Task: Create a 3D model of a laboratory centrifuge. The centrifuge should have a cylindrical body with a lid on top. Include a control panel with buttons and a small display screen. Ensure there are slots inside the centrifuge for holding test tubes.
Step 211:
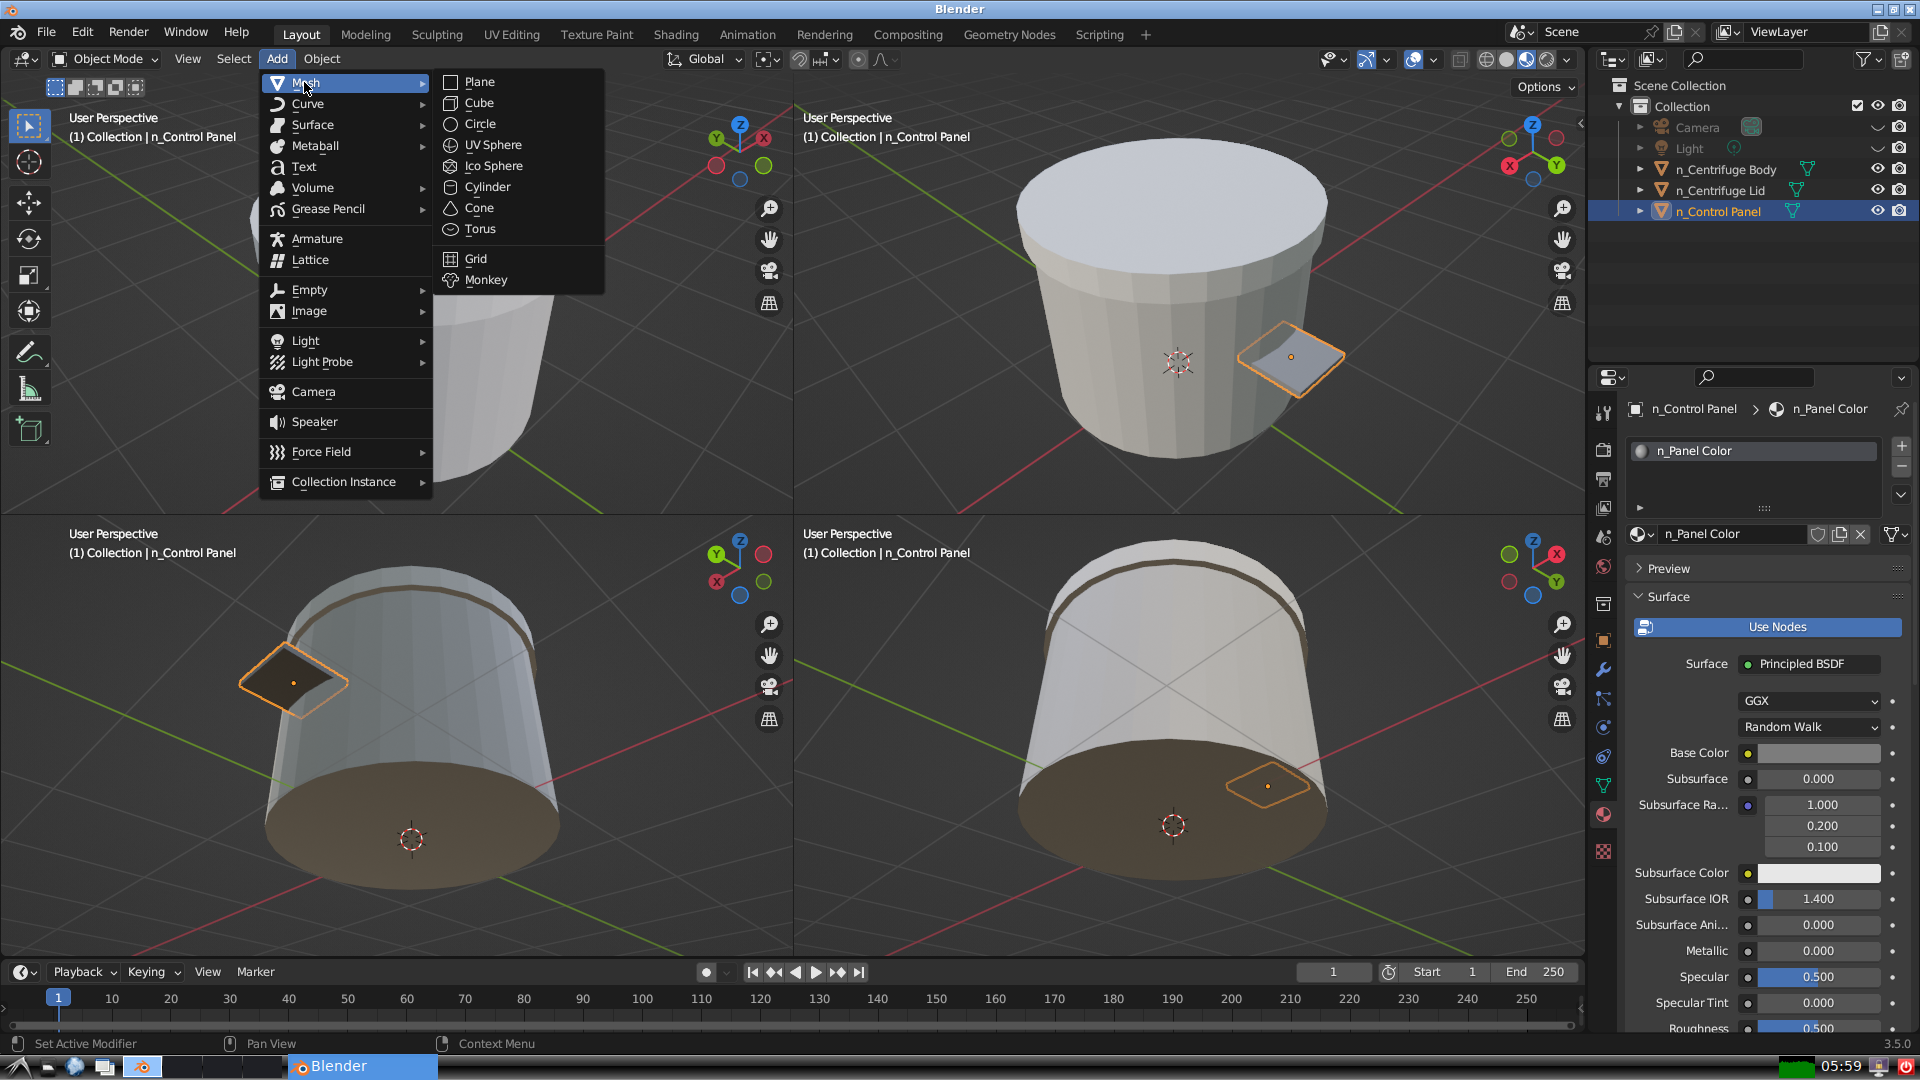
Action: {"mouse_move": [499, 101]}